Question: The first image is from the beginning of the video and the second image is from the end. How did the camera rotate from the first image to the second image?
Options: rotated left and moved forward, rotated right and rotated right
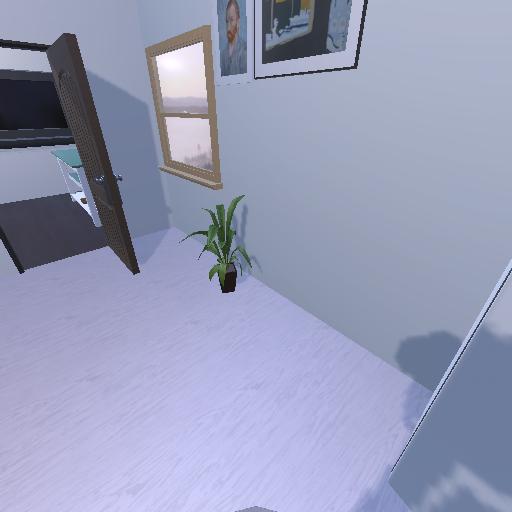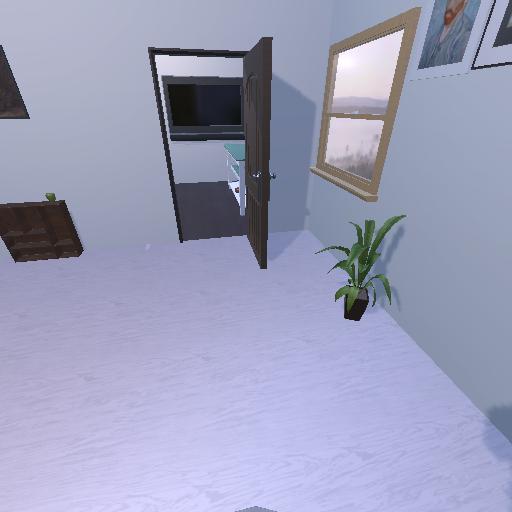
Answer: rotated left and moved forward